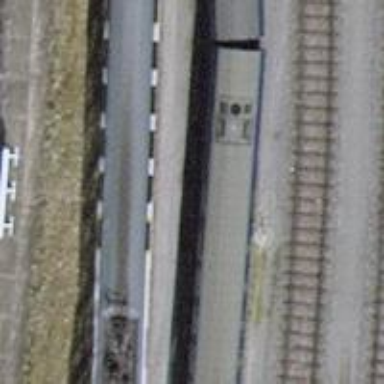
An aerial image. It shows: Rail yard with electrified rails and single track.